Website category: book
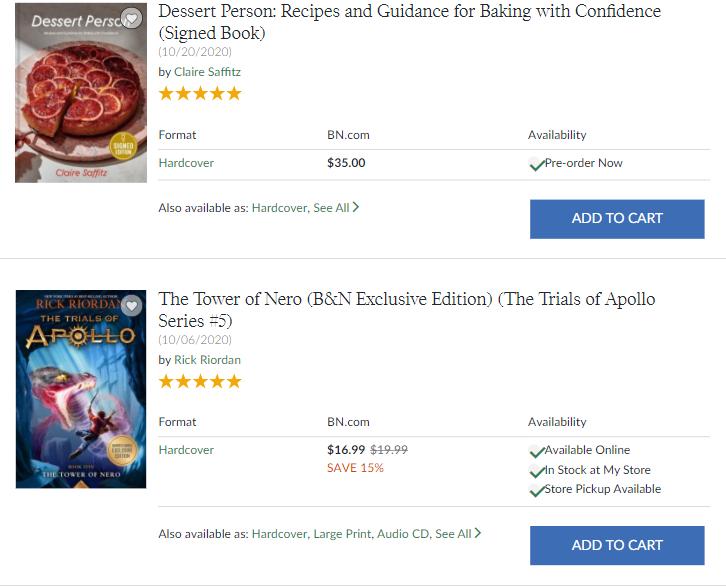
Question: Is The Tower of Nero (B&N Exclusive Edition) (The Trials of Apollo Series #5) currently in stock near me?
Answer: yes

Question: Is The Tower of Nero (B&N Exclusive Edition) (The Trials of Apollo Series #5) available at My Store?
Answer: yes

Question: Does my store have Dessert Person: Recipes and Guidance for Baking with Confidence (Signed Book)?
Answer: no

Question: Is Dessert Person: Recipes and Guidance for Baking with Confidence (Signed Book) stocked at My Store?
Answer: no

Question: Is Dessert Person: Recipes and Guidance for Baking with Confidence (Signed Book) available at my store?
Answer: no

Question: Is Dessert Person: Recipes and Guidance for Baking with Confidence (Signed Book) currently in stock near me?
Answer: no

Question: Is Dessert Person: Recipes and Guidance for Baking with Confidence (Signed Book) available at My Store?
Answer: no

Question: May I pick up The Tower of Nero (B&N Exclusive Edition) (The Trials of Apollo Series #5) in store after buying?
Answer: yes

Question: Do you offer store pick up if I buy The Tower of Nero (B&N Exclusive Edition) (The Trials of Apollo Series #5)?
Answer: yes

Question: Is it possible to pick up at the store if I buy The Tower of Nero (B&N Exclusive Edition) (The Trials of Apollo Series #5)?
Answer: yes

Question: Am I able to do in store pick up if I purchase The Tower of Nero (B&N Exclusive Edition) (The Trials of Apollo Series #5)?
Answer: yes

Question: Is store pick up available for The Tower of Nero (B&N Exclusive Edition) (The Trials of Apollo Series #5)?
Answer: yes

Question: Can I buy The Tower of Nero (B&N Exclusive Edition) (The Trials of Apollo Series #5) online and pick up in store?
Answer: yes

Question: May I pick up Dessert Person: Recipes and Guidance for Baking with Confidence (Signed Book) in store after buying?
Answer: no

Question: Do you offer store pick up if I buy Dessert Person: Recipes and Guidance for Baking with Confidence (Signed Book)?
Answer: no

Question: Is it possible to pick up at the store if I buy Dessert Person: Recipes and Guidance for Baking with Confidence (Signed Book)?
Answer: no

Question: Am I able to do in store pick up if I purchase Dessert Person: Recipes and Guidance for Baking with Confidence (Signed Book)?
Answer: no

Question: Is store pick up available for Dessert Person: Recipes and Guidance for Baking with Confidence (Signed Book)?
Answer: no

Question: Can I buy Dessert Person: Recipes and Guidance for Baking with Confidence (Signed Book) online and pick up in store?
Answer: no